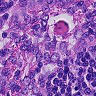
Metastatic tissue present: no